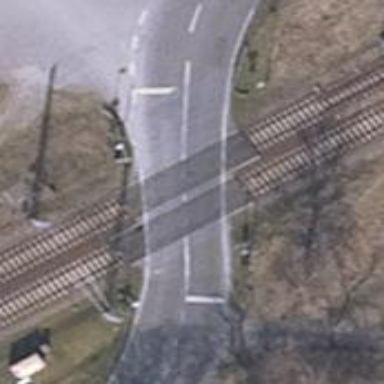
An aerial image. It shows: Railway level crossing.